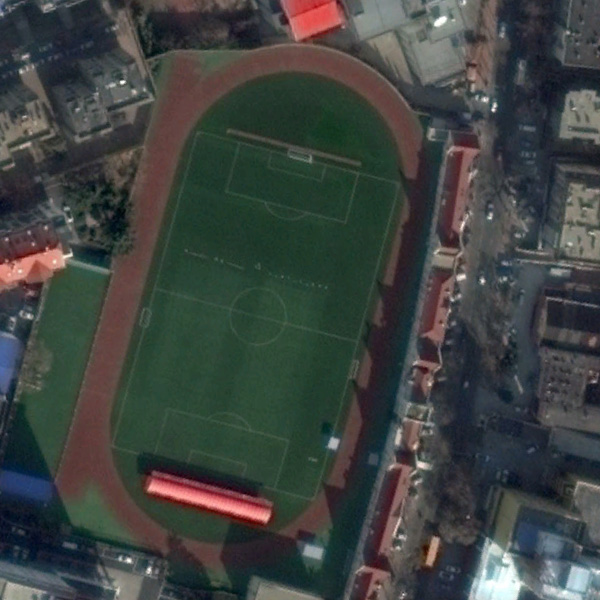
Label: Playground